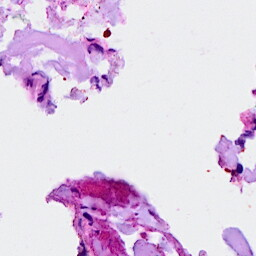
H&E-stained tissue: Breast